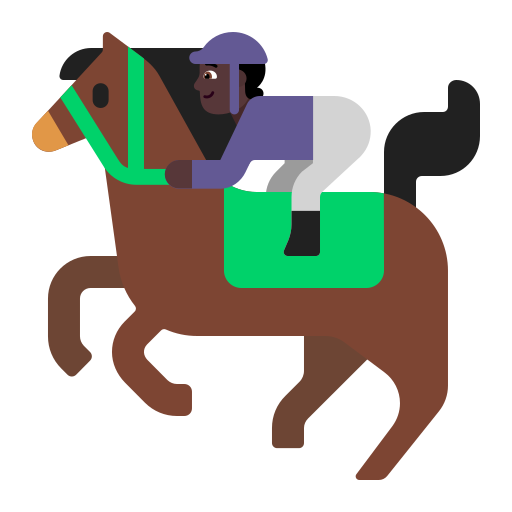
horse racing flat dark